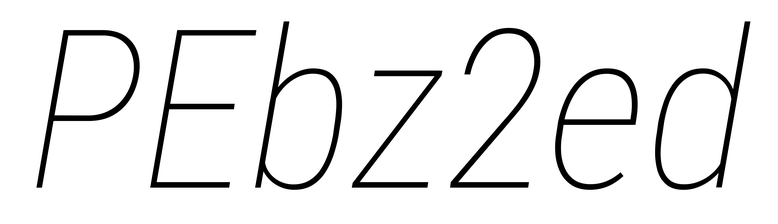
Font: Roboto-Italic_Condensed_Thin_Italic